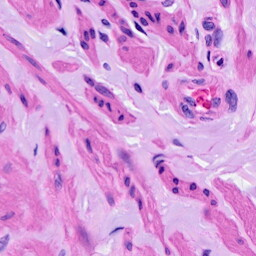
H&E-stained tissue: Ovarian